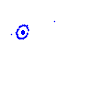
Particle: pion